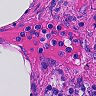
Metastatic tissue present: no